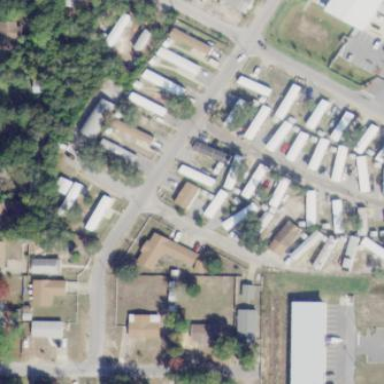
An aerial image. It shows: Residential area designated as trailer park.